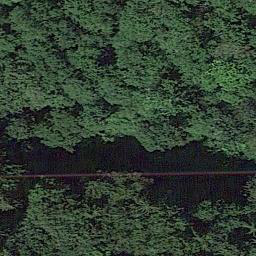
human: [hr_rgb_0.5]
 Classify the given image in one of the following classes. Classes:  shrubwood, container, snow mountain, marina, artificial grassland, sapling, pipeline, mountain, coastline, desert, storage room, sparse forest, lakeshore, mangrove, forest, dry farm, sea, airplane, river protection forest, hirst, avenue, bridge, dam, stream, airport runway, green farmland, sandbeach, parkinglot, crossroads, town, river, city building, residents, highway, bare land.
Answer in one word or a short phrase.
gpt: forest